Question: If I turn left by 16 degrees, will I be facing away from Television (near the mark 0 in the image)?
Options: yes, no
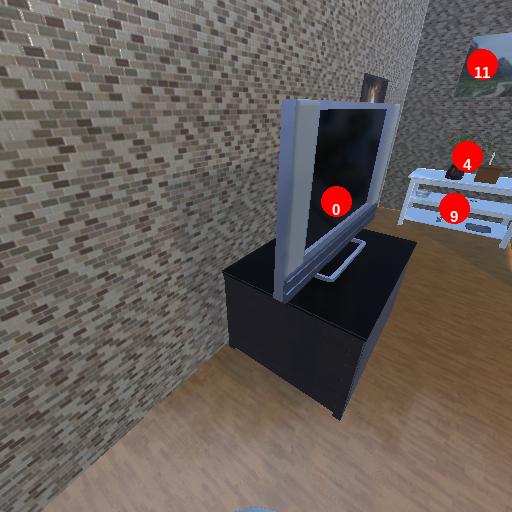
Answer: yes